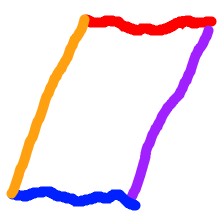
Shape: parallelogram